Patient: sex M, age 64
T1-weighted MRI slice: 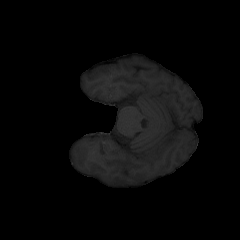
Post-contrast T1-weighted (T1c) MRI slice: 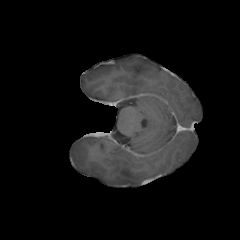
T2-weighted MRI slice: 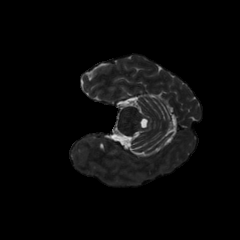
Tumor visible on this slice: no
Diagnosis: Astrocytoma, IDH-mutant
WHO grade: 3